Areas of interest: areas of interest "Cinema"
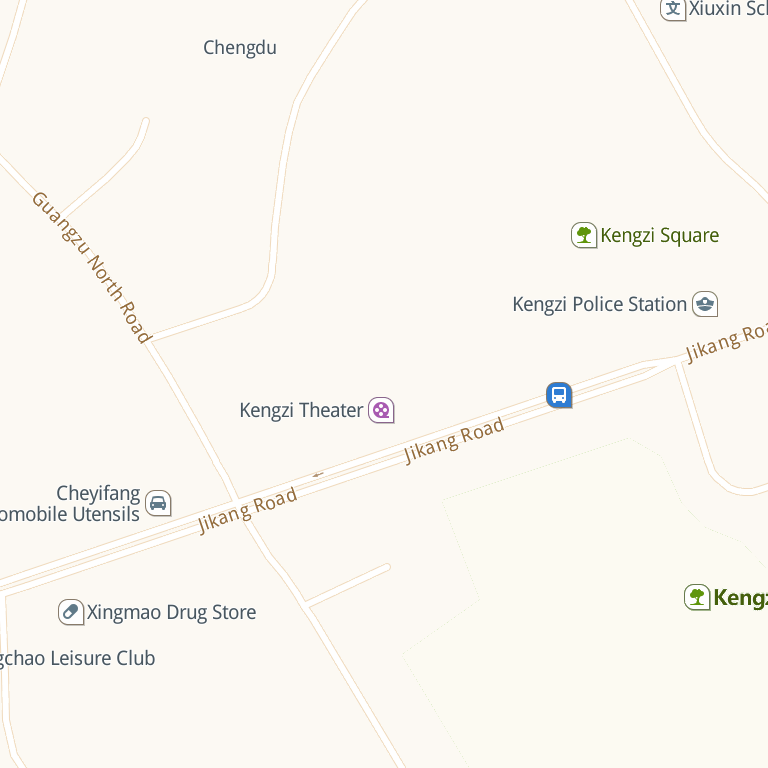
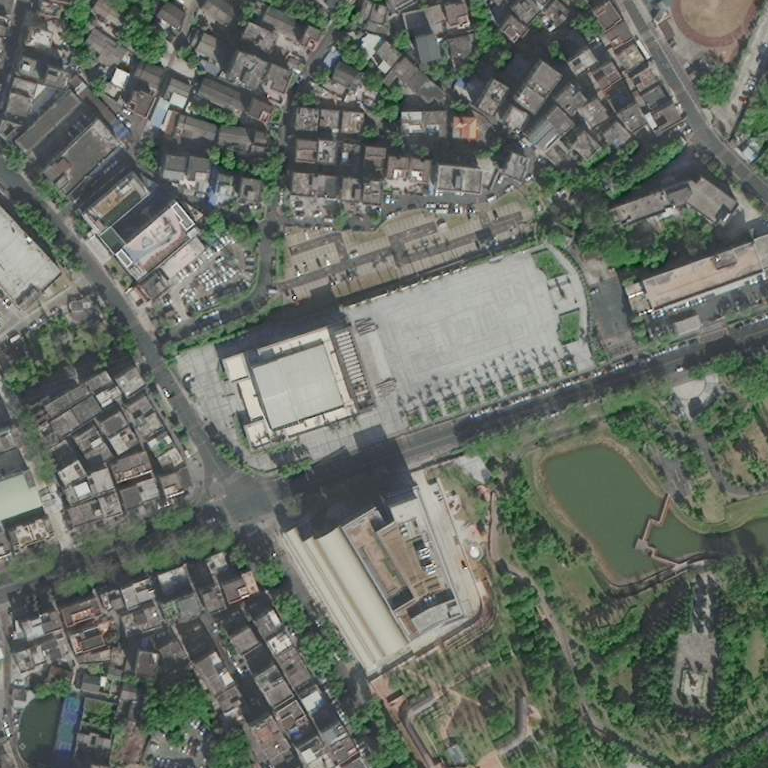